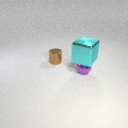
small brown metal cylinder to the left of small purple metal sphere